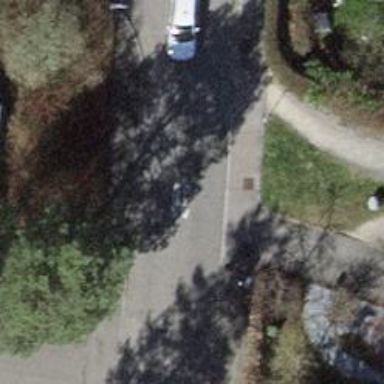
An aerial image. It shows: Residential road with asphalt surface. There are sidewalks on both sides of the road.